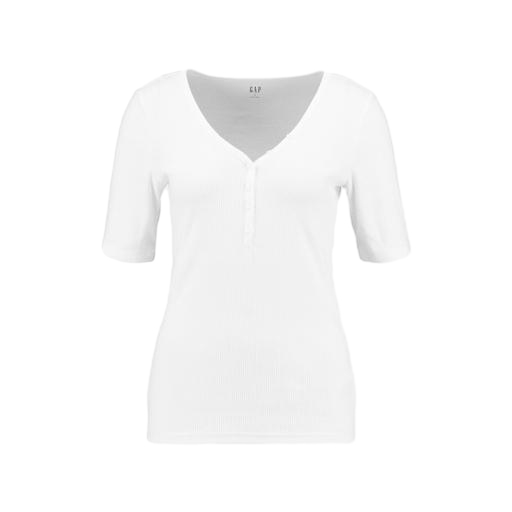
white henley long-sleeved ribbed-jersey top, white henley tee, button up tee, white background